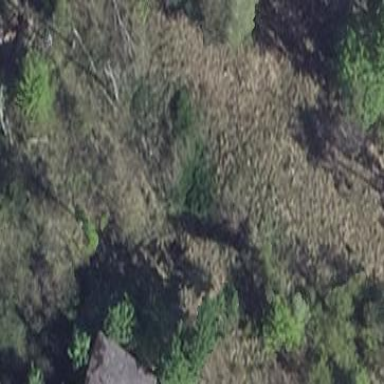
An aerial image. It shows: Area covered in scrub vegetation.